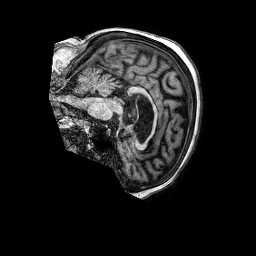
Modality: T1w
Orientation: sagittal
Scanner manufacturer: philips
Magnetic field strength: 3 T
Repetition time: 0.006582 s
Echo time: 0.002958 s